Question: I have a one 'Gridview' (Gridview1) and one 'Button' (Delete).
And AVUKAT 'table' (Columns--> HESAP, MUSTERI, AVUKAT)
My 'Gridview' code is
'''
<asp:GridView ID="GridView1"
runat="server" AutoGenerateColumns="False"
CellPadding="4" DataSourceID="GridviewDataSource" ForeColor="#333333"
GridLines="None" Width="329px" AllowSorting="True" >
'''
My 'DataSource' code is
'''
<asp:SqlDataSource ID="GridviewDataSource" runat="server"
ConnectionString="<%$ ConnectionStrings:SqlServerCstr %>"
SelectCommand="SELECT * FROM [AVUKAT] ORDER BY [MUSTERI]">
'''
And one Button (Delete)
What i want is, when i show the data in Gridview all data have a checkbox (Like this picture)

And then, When i click 'Delete Button', deleting all checked datas on gridview and table.
How can i do that?
Best Regards,
Soner
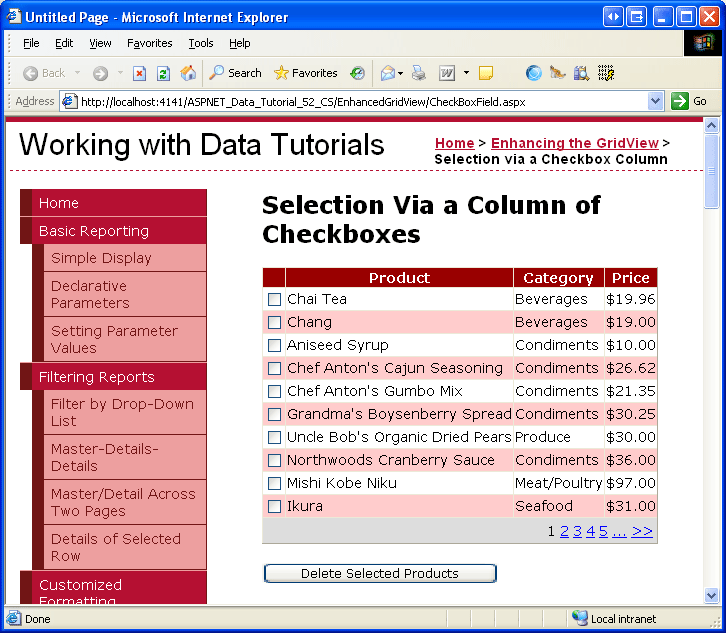
Answer: Here is an article that answers exactly what you're looking for and is complete with full code samples: <URL>
The magic happens when you click the Delete button. The code loops through the gridview and checks each row for a checked checkbox. When it finds a checked checkbox, it stores the ID of the row in a stringcollection. Once the entire GridView has been scanned, it then deletes all IDs in the stringcollection.
'''
protected void btnDelete_Click(object sender, EventArgs e)
{
//Create String Collection to store
//IDs of records to be deleted
StringCollection idCollection = new StringCollection();
string strID = string.Empty;
//Loop through GridView rows to find checked rows
for (int i = 0; i < GridView1.Rows.Count; i++)
{
CheckBox chkDelete = (CheckBox)
GridView1.Rows[i].Cells[0].FindControl("chkSelect");
if (chkDelete != null)
{
if (chkDelete.Checked)
{
strID = GridView1.Rows[i].Cells[1].Text;
idCollection.Add(strID);
}
}
}
//Call the method to Delete records
DeleteMultipleRecords(idCollection);
// rebind the GridView
GridView1.DataBind();
}
'''